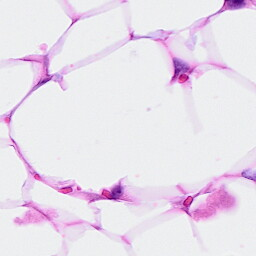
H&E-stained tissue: Breast